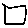
Label: square